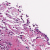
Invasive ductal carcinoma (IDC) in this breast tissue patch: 0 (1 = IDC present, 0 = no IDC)